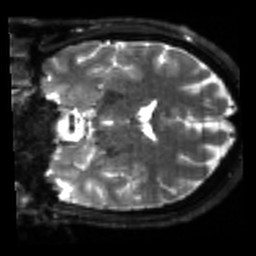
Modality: sbref
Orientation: coronal
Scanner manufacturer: siemens
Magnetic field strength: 3 T
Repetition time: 4 s
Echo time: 0.0594 s